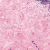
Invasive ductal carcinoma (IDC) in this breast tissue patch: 0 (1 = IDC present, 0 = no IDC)